Field crop: tomato
Growth stage: 2
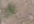
Species: solanum